Question: I have a main menu, and in the HTML code, it is in the correct order, but when viewed in the browser, it is reversed. Why?
HTML:
'''
<div class="header">
<img src="images/JTS_1_B_FL31.png" alt="J.T.S Logo" class="logo" />
<ul class="menu">
<li class="current"><a href="index.php">Home</a></li>
<li><a href="services.php">Services</a></li>
<li><a href="support.php">Support</a></li>
<li><a href="contact.php">Contact Us</a></li>
<li><a href="myaccount/">My Account</a></li>
</ul>
</div>
'''
CSS:
'''
.header{
width: 100%;
height: 30px;
background-color: #1D242D;
}
.logo{
padding: 5px 0 0 5px;
float: left;
}
.menu{
float: right:
}
li{
display: inline;
list-style: none;
float: right;
padding: 5px 5px 7px 5px;
}
'''
Screenshot:

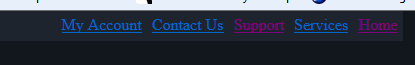
Answer: You have the LI's floated: right, as well as the #menu floated right, which will layout from right to left. You might try float: left on them, maybe try without a float attribute on either #menu and the LI.